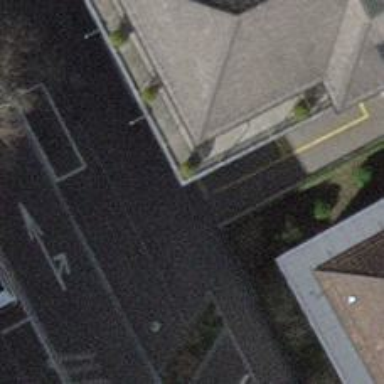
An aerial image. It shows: Bollard.